Aerial crown-view tile of a tropical tree (Barro Colorado Island, Panama), acquired 20250414:
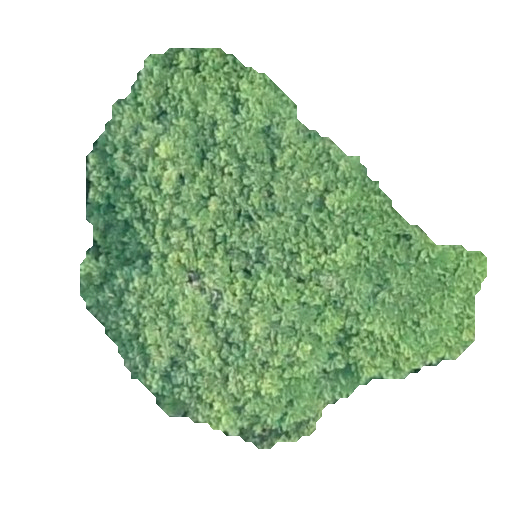
Species: Jacaranda copaia
GBIF accepted scientific name: Jacaranda copaia
Crown area: 152.017 m²